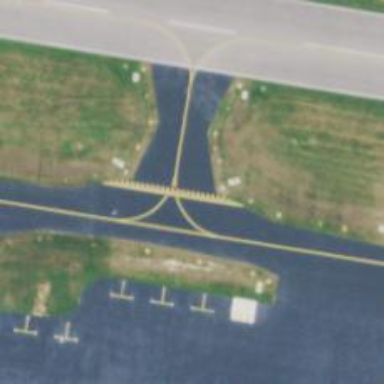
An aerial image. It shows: View of taxiway at the airport.